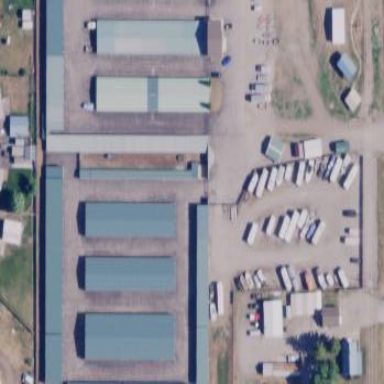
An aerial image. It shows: Commercial area with storage rental shop.